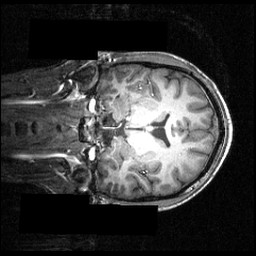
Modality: T1w
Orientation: coronal
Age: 21
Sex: male
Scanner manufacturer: siemens
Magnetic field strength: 3.951 T
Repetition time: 1.5 s
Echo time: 0.00335 s